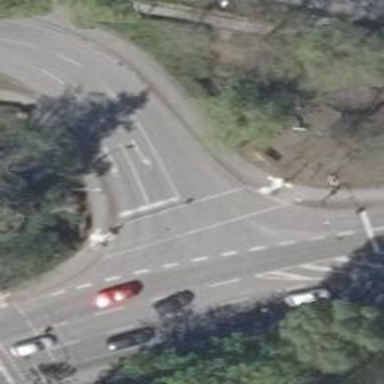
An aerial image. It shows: Tertiary road with asphalt surface. It includes cycle lane on both sides.